Interaction volume radius: 10 \u00c5
Interaction volume height: 10 \u00c5
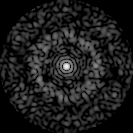
Disorder parameter: 0.858